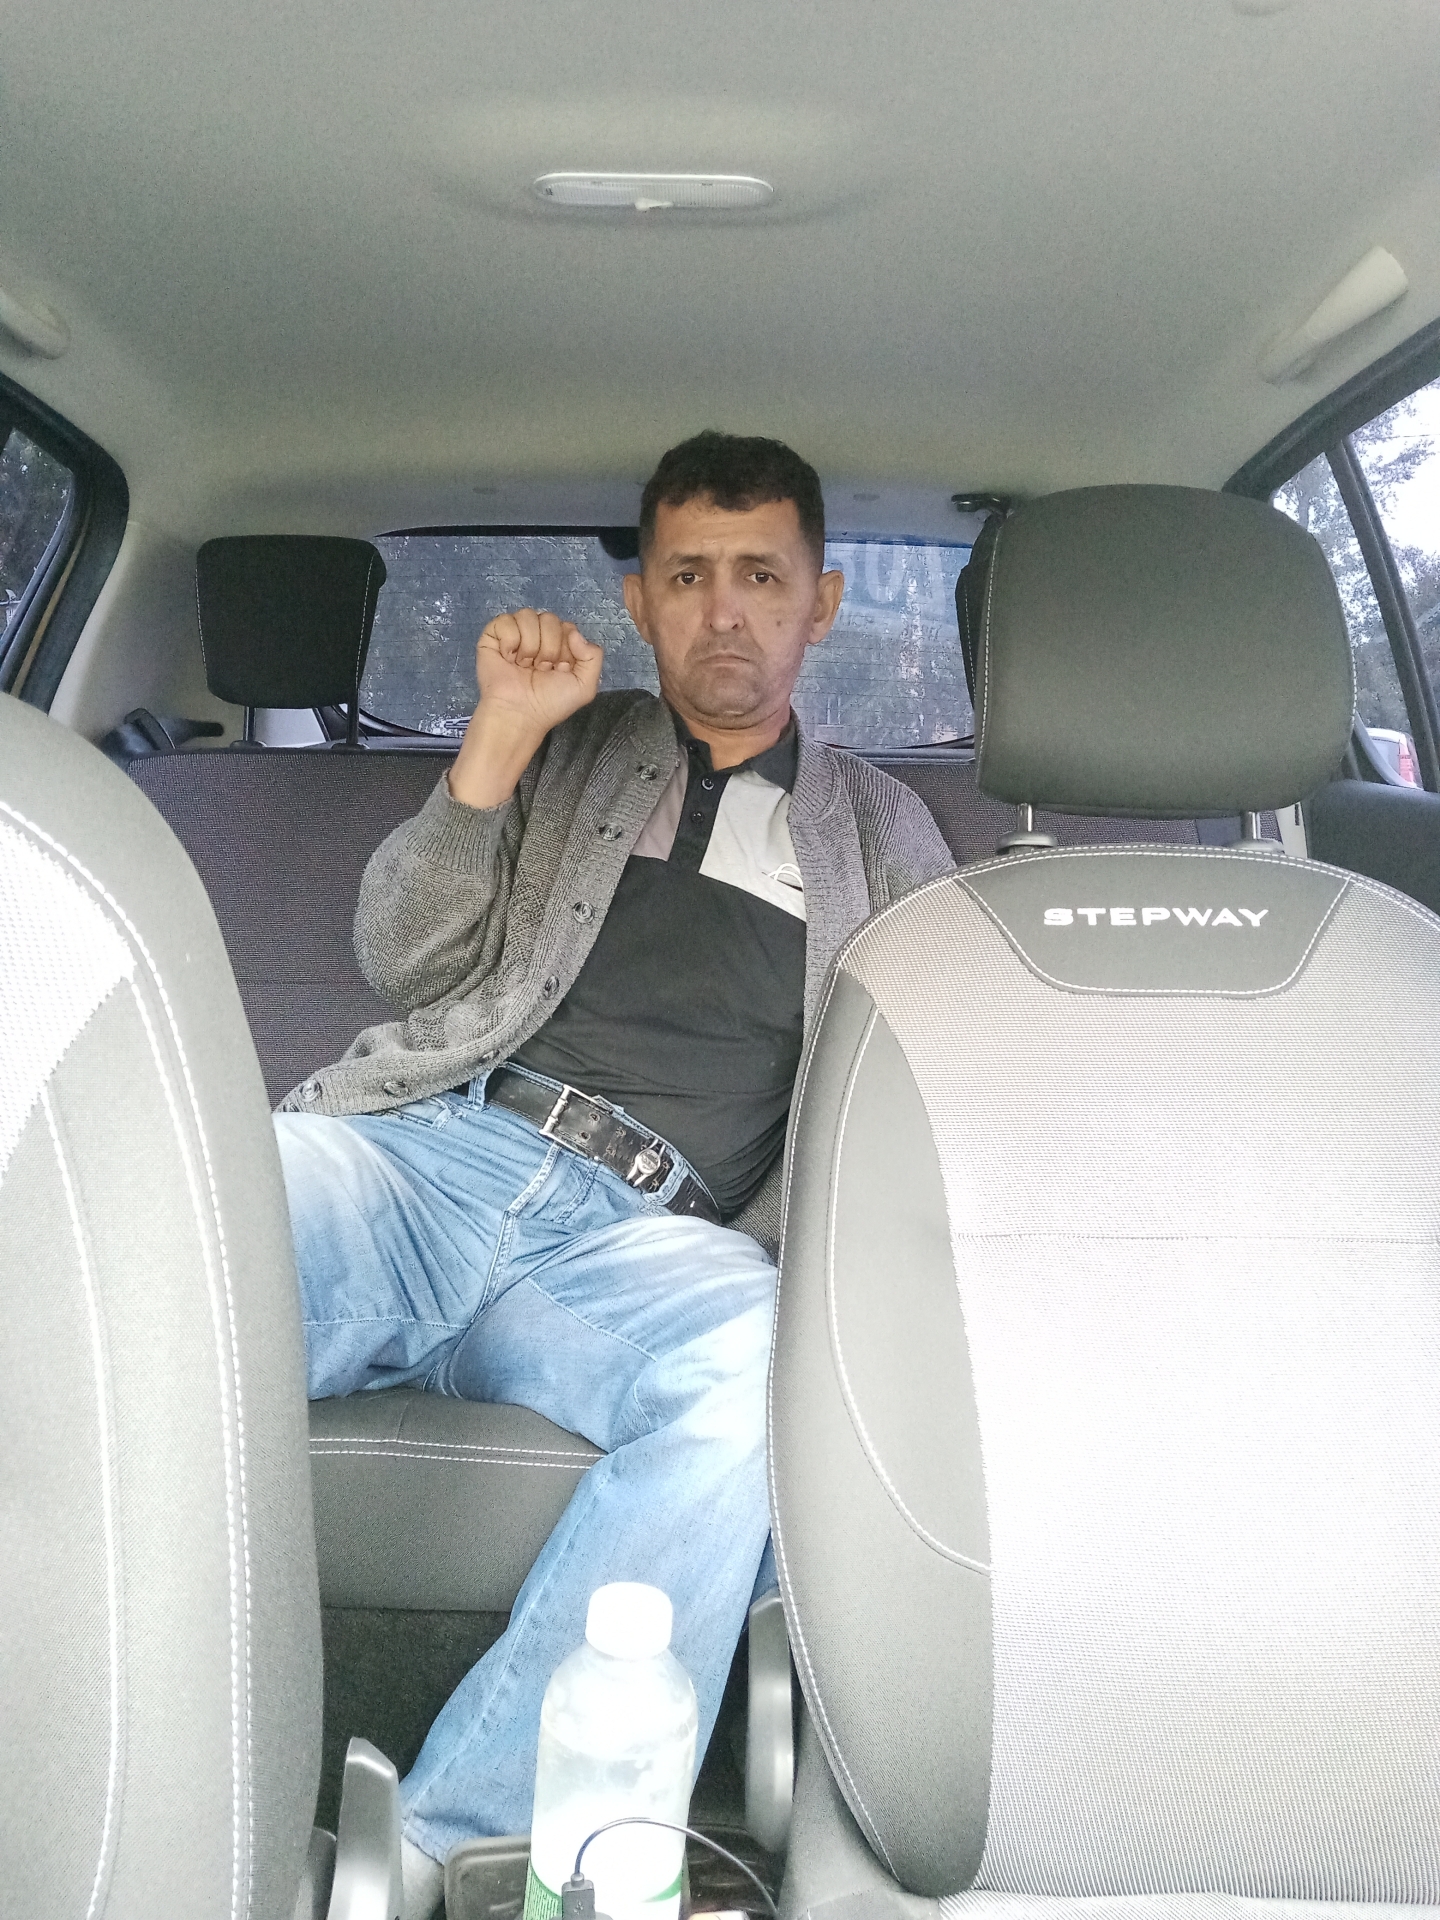
Label: noise